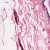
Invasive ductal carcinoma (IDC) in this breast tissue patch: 0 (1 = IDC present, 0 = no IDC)